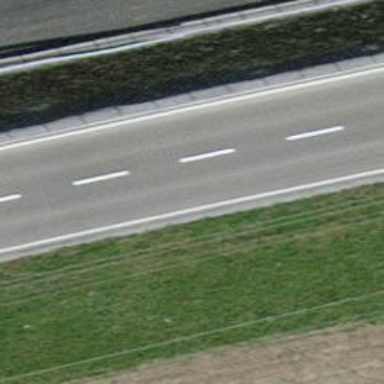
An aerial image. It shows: Tertiary road with asphalt surface.